Interaction volume radius: 10 \u00c5
Interaction volume height: 25 \u00c5
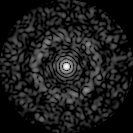
Disorder parameter: 0.8204